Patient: sex F, age 59
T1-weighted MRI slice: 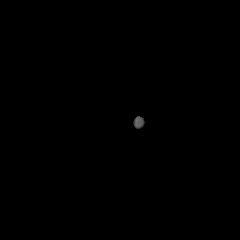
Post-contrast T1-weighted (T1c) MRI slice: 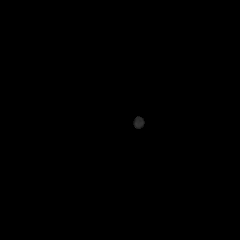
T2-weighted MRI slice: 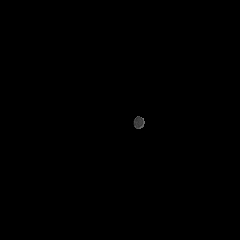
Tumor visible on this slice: no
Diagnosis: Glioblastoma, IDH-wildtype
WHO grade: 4